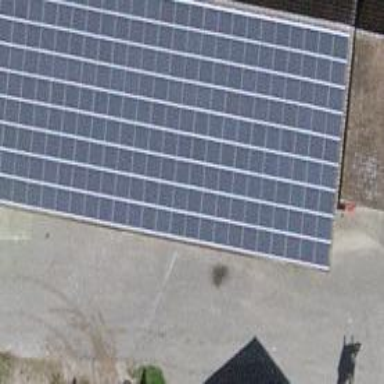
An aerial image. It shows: Solar power generator.